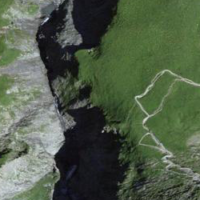
EUNIS habitat code: 26
Species observed at this site:
Carex firma
Selaginella selaginoides